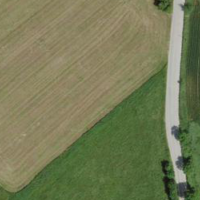
EUNIS habitat code: 52
Species observed at this site:
Medicago sativa
Phasianus colchicus
Saxicola rubicola
Alauda arvensis
Buteo buteo
Turdus merula